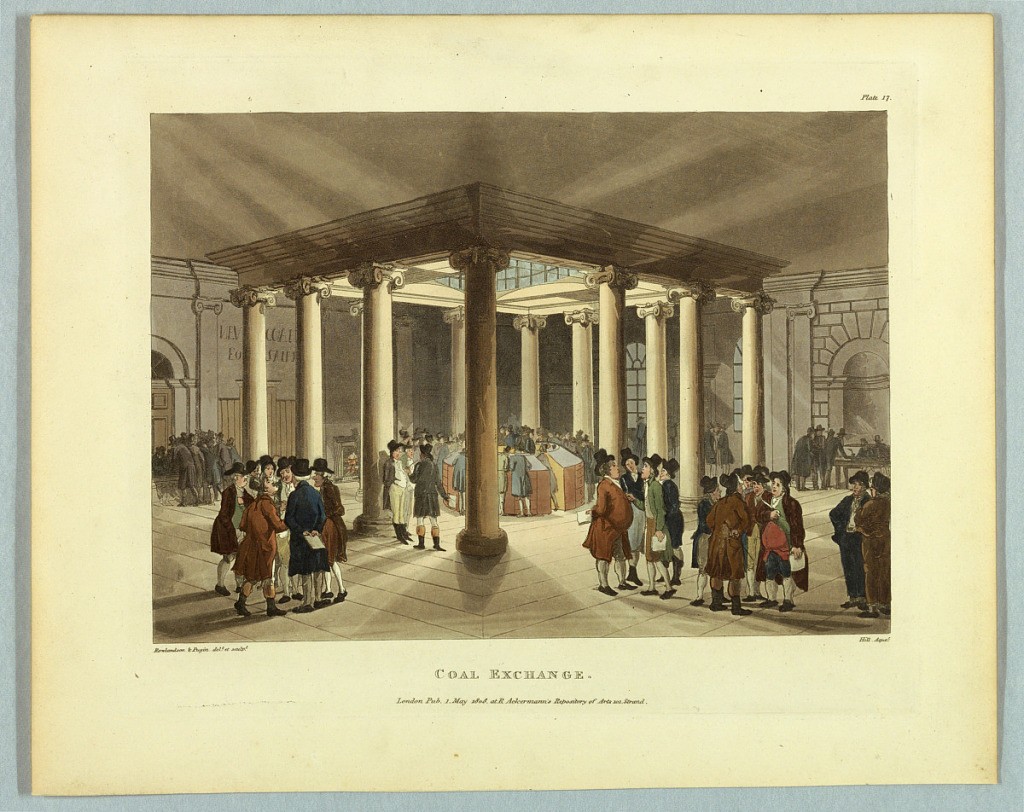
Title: Coal Exchange, from "Ackermann's Repository"
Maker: Thomas Rowlandson, British, 1756–1827
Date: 1808
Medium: Aquatint, brush and watercolors on paper
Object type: Print
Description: Large room with center squared off by Ionic columns. Men in groups talking, each with pen and paper in hand. Title, artists', and publisher's names below.